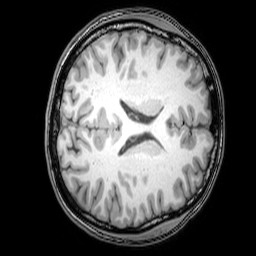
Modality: T1w
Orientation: axial
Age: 23
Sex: female
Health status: healthy
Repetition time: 0.081 s
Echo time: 0.037 s